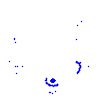
Particle: electron